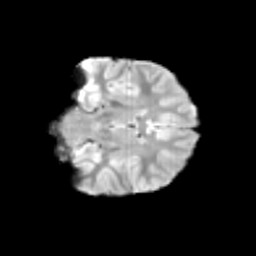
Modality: T2w
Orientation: coronal
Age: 10
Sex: female
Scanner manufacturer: siemens
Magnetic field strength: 3 T
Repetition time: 3.8 s
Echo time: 0.07 s